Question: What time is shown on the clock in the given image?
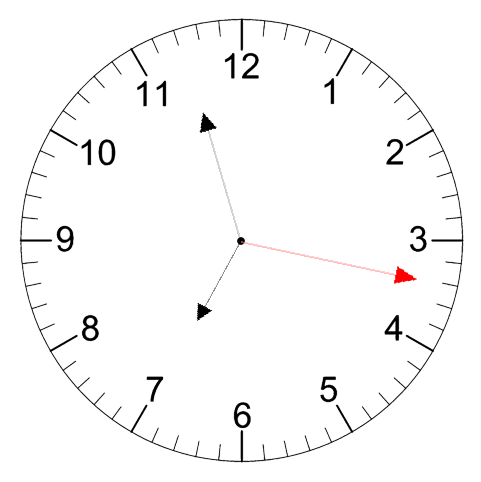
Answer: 06:57:17